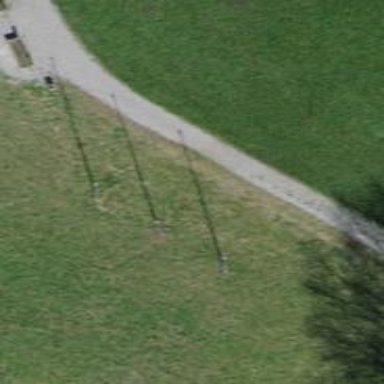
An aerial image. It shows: Flagpole which is man-made.